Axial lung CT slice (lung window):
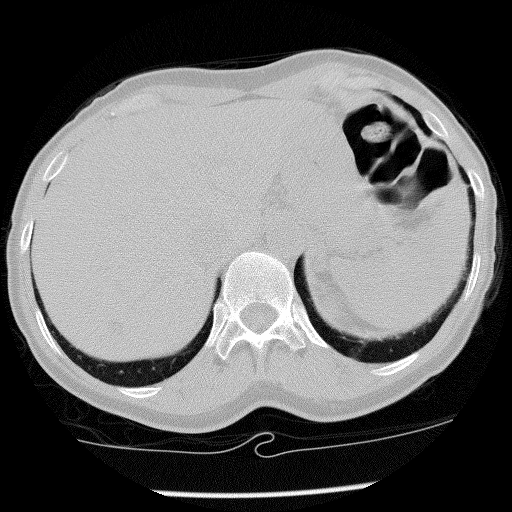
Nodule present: no